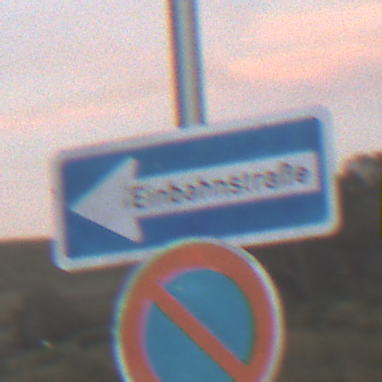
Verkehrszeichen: EinbahnstrasseLinksweisend
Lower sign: EingeschraenktesHalteverbot
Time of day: SunriseSunset
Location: Outdoor (RoadRail)
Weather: PartlyCloudy
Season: NotSpecified
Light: Natural